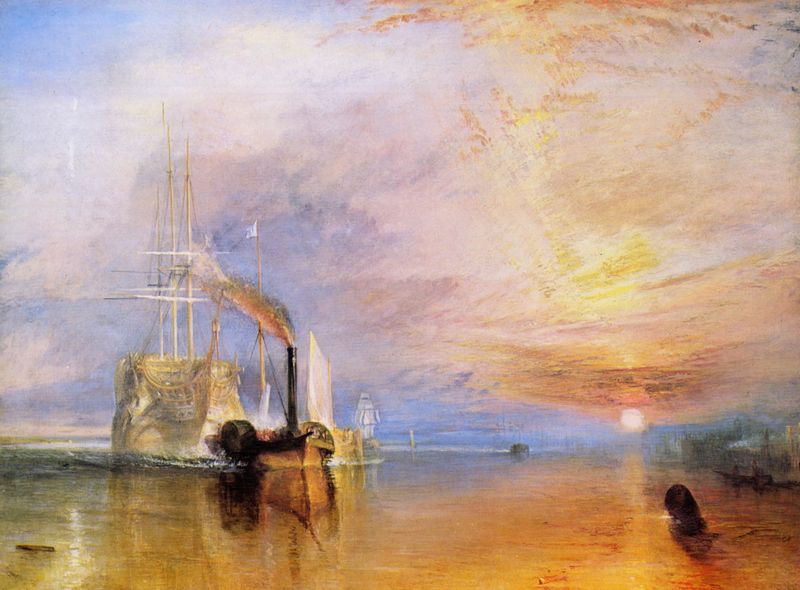
Titel: Die kämpfende »Termeraire«, die zum Abwracken zu ihrem letzten Liegeplatz geschleppt wird
Künstler: William Turner
Standort: London
Institution: National Gallery
Schlagwörter: blau, dunkel, felsen, feuer, gemälde, himmel, meer, schatten, wasser, weiß, wolken, aquarell, gelb, grün, impressionismus, landschaft, ocker, sand, see, stadt, ufer, abend, braun, grau, hell, hintergrund, licht, orange, schwarz, ölbild, rot, stein, signatur, öl, dämmerung, horizont, häuser, morgen, natur, sonnenaufgang, spiegelung, gewässer, pastos, qualm, rauch, sonne, gold, rosa, boot, kahn, kamin, schornstein, küste, ruhig, schiff, schiffe, segel, segelboot, segelschiffe, strand, welle, wellen, ruhe, umrisse, fassaden, studie, fahne, mast, segelschiff, abends, fels, sonnenlicht, farbe, lila, sonnenuntergang, violett, idylle, schlot, ziehen, grisaille, hafen, masten, stille, romantik, dampf, dampfer, dampfschiff, flut, raddampfer, seestück, treibgut, turner, duktus, holzboot, impressionistisch, widerschein, stimmung, still, abendrot, abendstimmung, fregatte, segelboote, takelage, ozean, ebbe, lichtstrahl, strahlen, leuchtturm, idyll, abendhimmel, wimpel, chwarz, romantisch, morgenrot, versteinert, stimmungsbild, einfahrt, anker, nordsee, gegenlicht, lichtschein, findling, azur, gestrandet, schwarzgrün, boje, binnensee, morgens, schlepper, motorboot, morgenstimmung, holzschiff, dreimaster, nebelschwaden, holzboote, holzschiffe, grn, früh, orage, feuerball, wsser, william turner, themse, atmosphärisch, meehr, aufgelaufen, fahne3, motorschiff, sonnenuntergag, spät, steines, athmosphärisch, eer, 1830, sonnenuntergagn, wasser meer